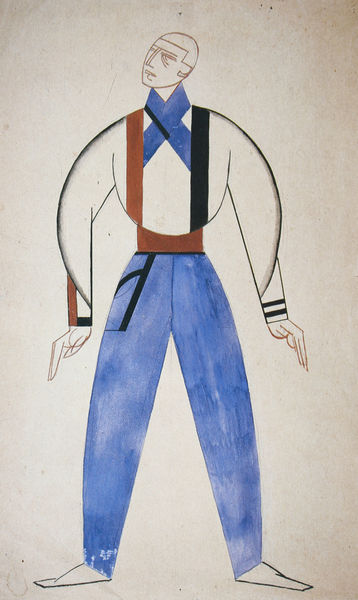
Titel: Kostümentwurf für einen Arbeiter zu "Gas" von Georg Kaiser
Künstler: Wadim Meller
Institution: Privatsammlung BRD
Schlagwörter: blau, hand, kopf, mann, aquarell, braun, finger, haar, mund, nase, ohr, profil, schwarz, skizze, zeichnung, gürtel, rot, schal, tuch, hemd, hose, jacke, arme, augen, mensch, hände, figur, schultern, kreis, rund, schuhe, russland, formen, grafik, graphik, turner, jacket, kreuz, linie, linear, symmetrisch, form, plakat, tasche, entwurf, halbkreis, geometrisch, rotbraun, hosenträger, umbra, sportler, russisch, wendung, konstruktiv, hosse